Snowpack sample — Loveland Pass, Silver Plume, Colorado, USA (1/12/25, 11:40 AM MST)
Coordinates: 39.66, -105.88
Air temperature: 7 °F
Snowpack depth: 140 cm
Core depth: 10 cm
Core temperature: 41 °F
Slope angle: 11°, slope face: 30°
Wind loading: high
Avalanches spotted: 2
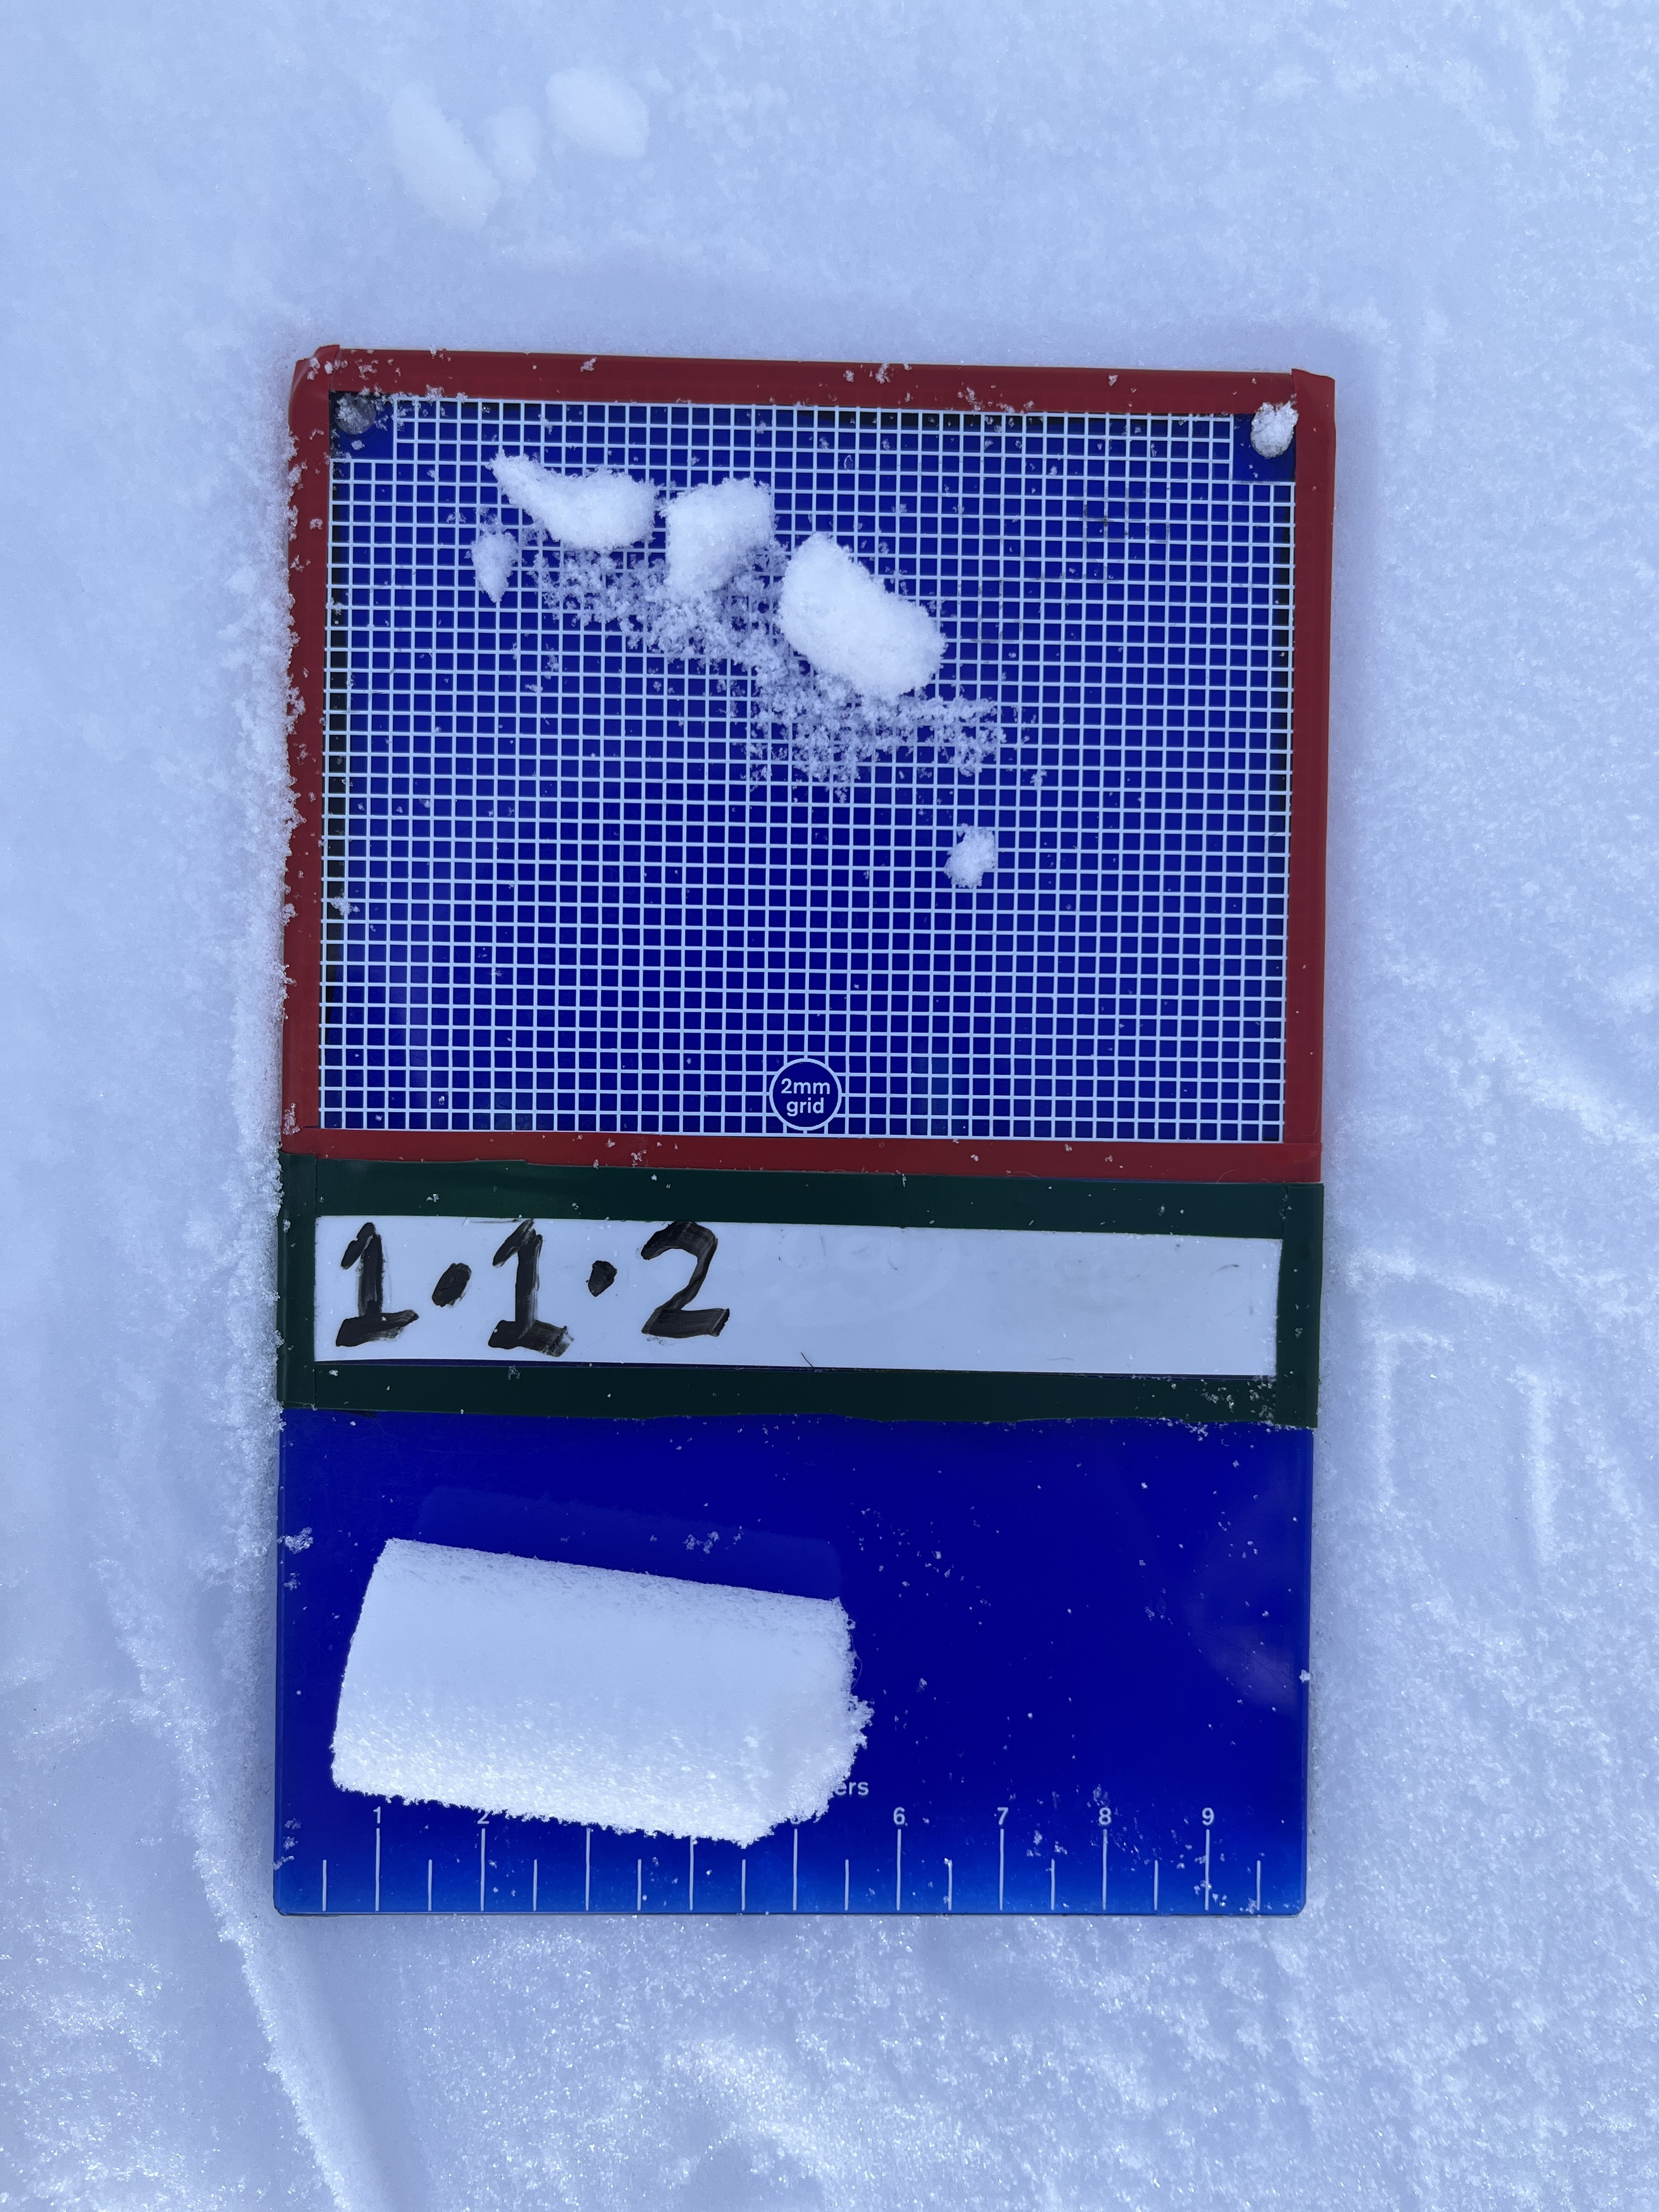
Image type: crystal_card
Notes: Pilot using slightly modified coring method that took too large segment for snow profile picturing, advised not to use in higher level models. Two avalanche on south face nearby, partially cloudy with light snow in the last 24 hours. Lots of wind loading on eastern features.